Question: I start node.js with simple node example.
My simple project provide that to get data(select * from bla bla bla) from db but i have a problem is as follows:
> '''
Error: No such database: hakan_billur
at Connection.parseE (C:\Users\hakan_billur\workspace\postgre-bilgi2\node_modules\pg\lib\connection.js:539:11)
at Connection.parseMessage (C:\Users\hakan_billur\workspace\postgre-bilgi2\node_modules\pg\lib\connection.js:366:17)
at Socket.<anonymous> (C:\Users\hakan_billur\workspace\postgre-bilgi2\node_modules\pg\lib\connection.js:105:22)
at Socket.emit (events.js:107:17)
at readableAddChunk (_stream_readable.js:163:16)
at Socket.Readable.push (_stream_readable.js:126:10)
at TCP.onread (net.js:538:20)
Program node ./bin/www exited with code 1
'''
'''
var pg = require('pg');
var path = require('path');
var connectionString = require(path.join(__dirname, '../', '../', 'config'));
'''
'''
var connectionString = process.env.DATABASE_URL || 'postgres://portal:por**tal@10.10.22.105:6432';
module.exports = connectionString;
'''
'''
var express = require('express');
var router = express.Router();
var path = require('path');
var pg = require('pg');
var connectionString = require(path.join(__dirname, '../', '../', 'config'));
router.get('/', function(req, res, next) {
var results = [];
var client = new pg.Client(connectionString);
client.connect();
// Get a Postgres client from the connection pool
pg.connect(connectionString, function(err, client, done) {
// SQL Query > Insert Data
var query = client.query("SELECT * FROM poll where is_active=true");
query.on('row', function(row) {
results.push(row);
});
console.log(results);
// After all data is returned, close connection and return results
query.on('end', function() {
client.end();
console.log(results);
return res.json(results);
});
// Handle Errors
if(err) {
console.log(err);
}
});
res.sendFile(res.render(path.join(__dirname, '../', '../', './client', 'views', 'index')));
});
'''
and finally file hierarchy are as follows:

who can help me.Thank you in advance for your help.
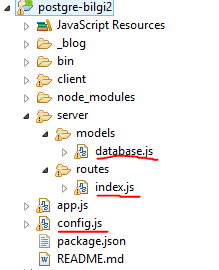
Answer: You are missing the database name in your connection string.
The string syntax is as follows:
'''
var cn = "postgres://username:password@host:port/database";
'''
Alternatively, you can use an object:
'''
var cn = {
host: 'localhost', // server name or IP address;
port: 5432,
database: 'my_db_name',
user: 'user_name',
password: 'user_password'
};
'''
'pg' module can automatically understand which one is being used.
P.S. For a good start with PosgreSQL and Node JS check out <URL>